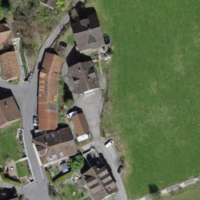
EUNIS habitat code: 53
Species observed at this site:
Senecio vulgaris